Aerial crown-view tile of a tropical tree (Barro Colorado Island, Panama), acquired 20240611:
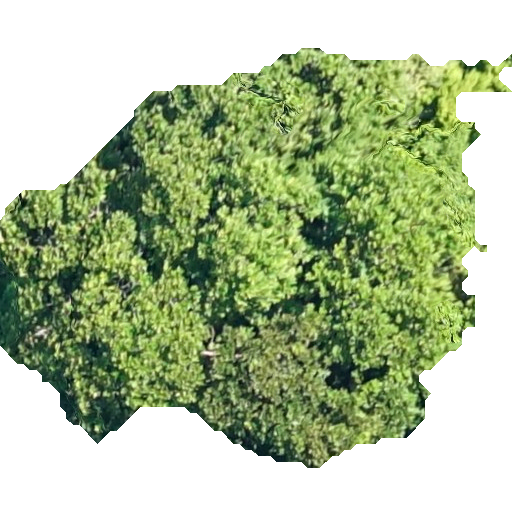
Species: Anacardium excelsum
GBIF accepted scientific name: Anacardium excelsum
Crown area: 235.92 m²